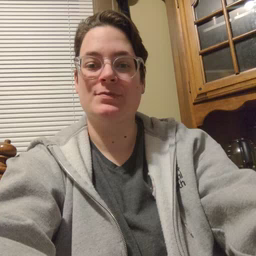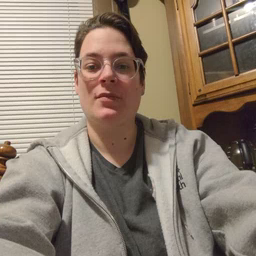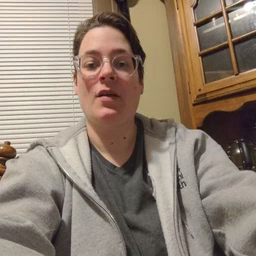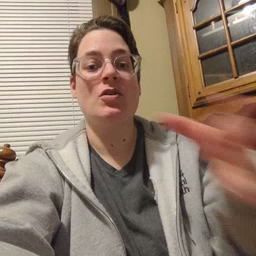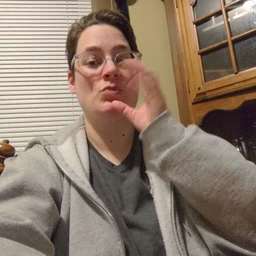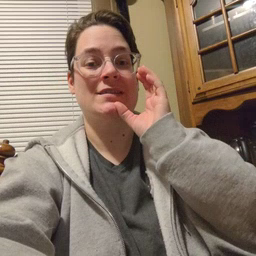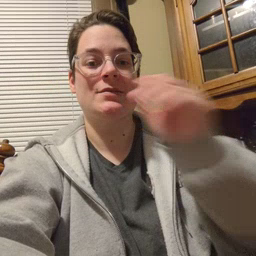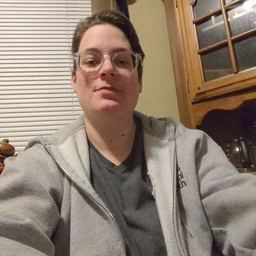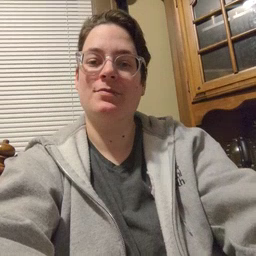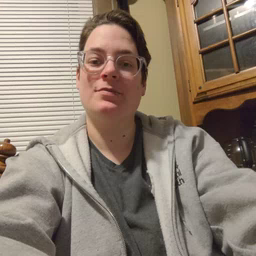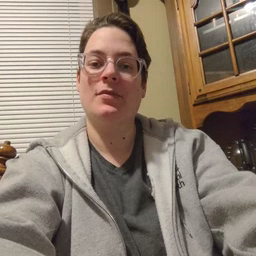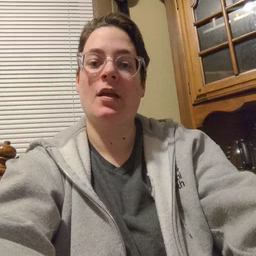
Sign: drink